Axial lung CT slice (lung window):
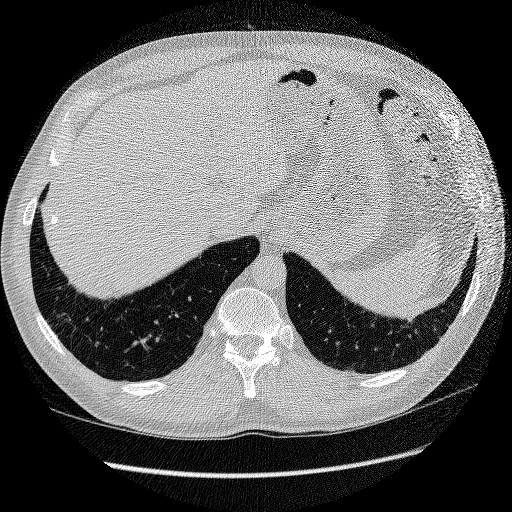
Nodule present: no